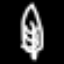
Label: leaf